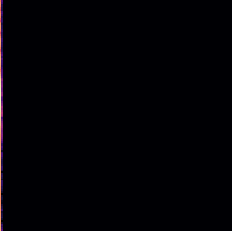
Sound class: Frog